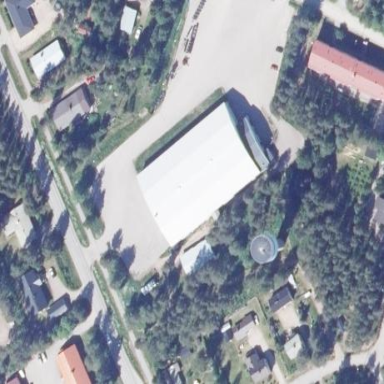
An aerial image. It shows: Building that houses ice rink used for ice hockey.